Interaction volume radius: 5 \u00c5
Interaction volume height: 15 \u00c5
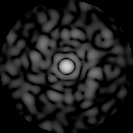
Disorder parameter: 0.7929